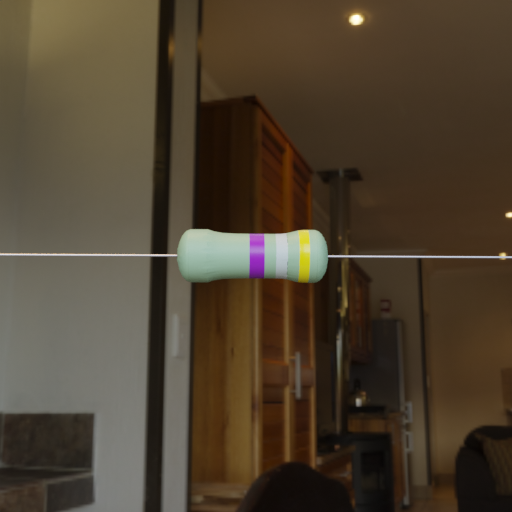
Resistor colour bands (in order): violet, silver, yellow